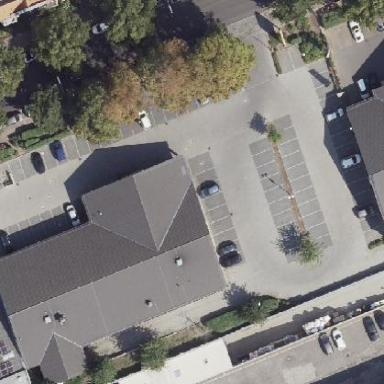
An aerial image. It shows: Retail building housing supermarket.